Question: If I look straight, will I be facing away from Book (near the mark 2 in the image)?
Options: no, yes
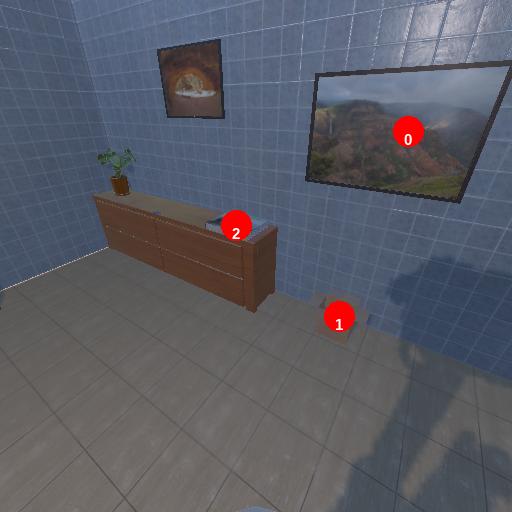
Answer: no